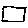
Label: square